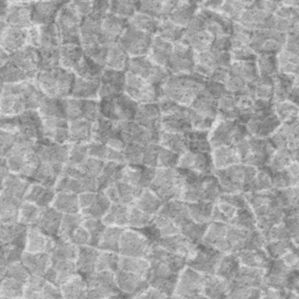
Label: frost